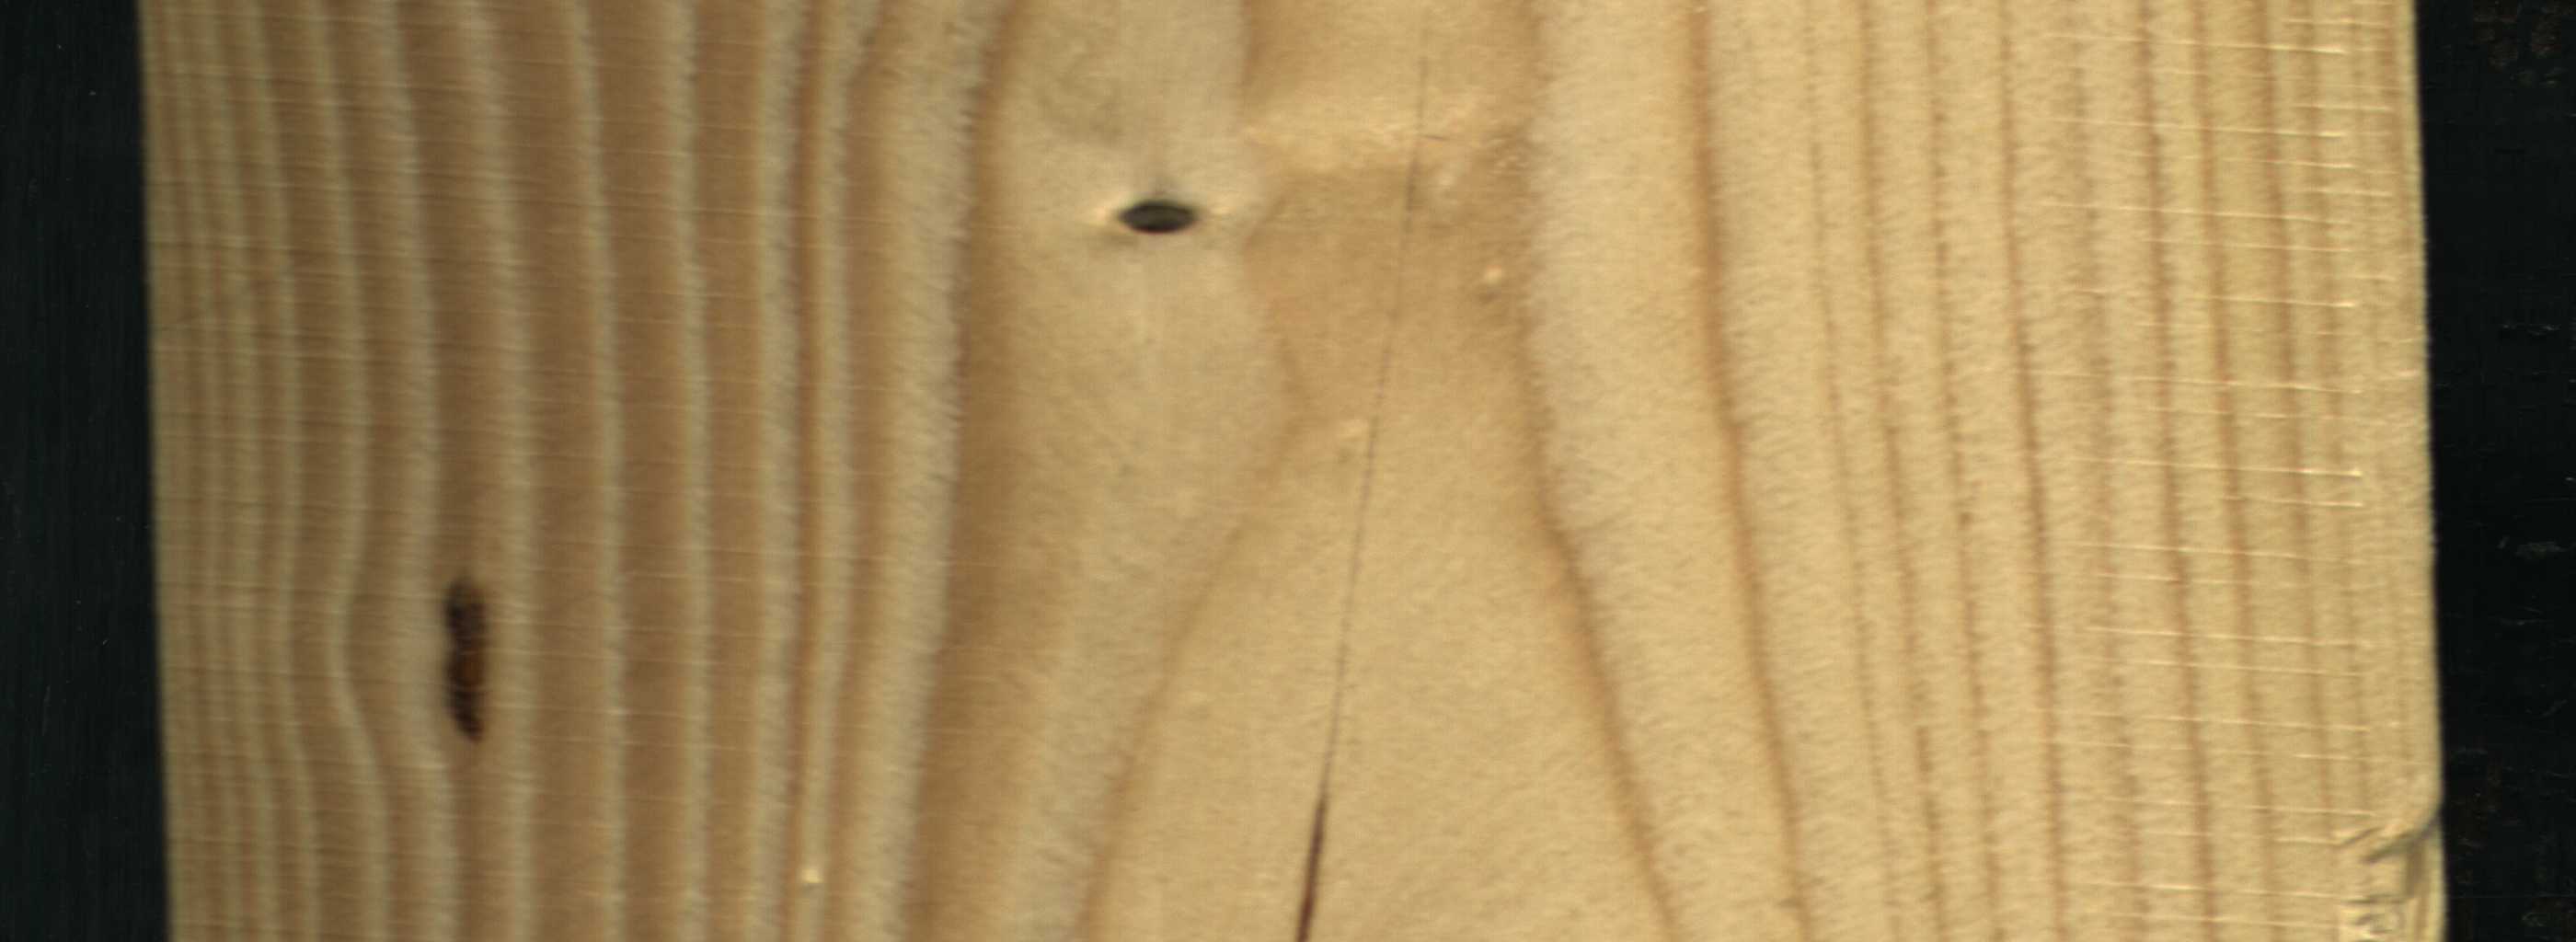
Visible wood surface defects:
resin
Crack
Dead_Knot